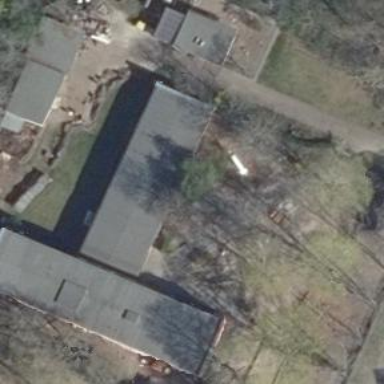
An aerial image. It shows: Kindergarten building.